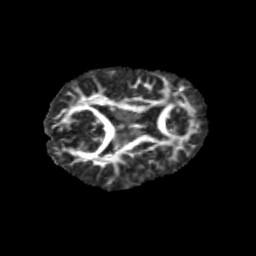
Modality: FA
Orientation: axial
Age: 10
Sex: male
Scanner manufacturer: siemens
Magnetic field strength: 3 T
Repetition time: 3.8 s
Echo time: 0.07 s